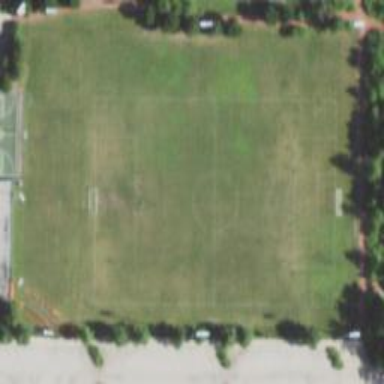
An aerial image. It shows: Soccer pitch for leisureland activities.